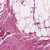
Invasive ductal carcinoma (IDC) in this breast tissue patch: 0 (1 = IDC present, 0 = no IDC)